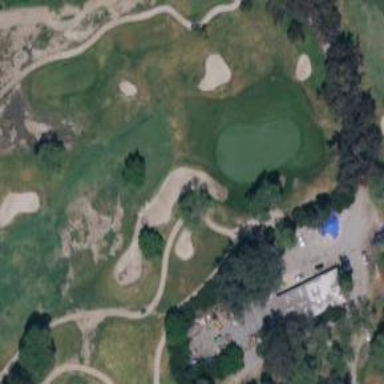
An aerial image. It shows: Golf hole.